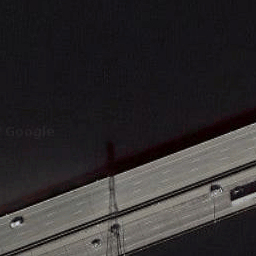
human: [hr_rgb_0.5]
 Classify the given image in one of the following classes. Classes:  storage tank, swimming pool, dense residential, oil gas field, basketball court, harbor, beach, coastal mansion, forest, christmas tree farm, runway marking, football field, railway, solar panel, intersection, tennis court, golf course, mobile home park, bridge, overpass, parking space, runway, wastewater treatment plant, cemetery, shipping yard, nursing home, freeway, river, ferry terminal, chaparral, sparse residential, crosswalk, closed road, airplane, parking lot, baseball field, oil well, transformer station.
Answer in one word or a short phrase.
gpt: bridge